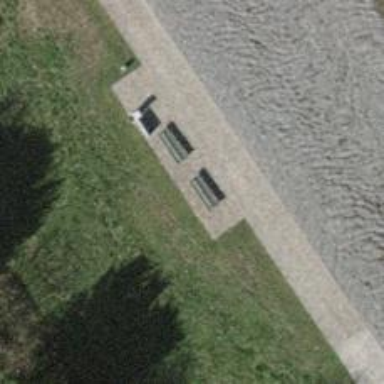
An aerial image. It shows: Bench for seating.